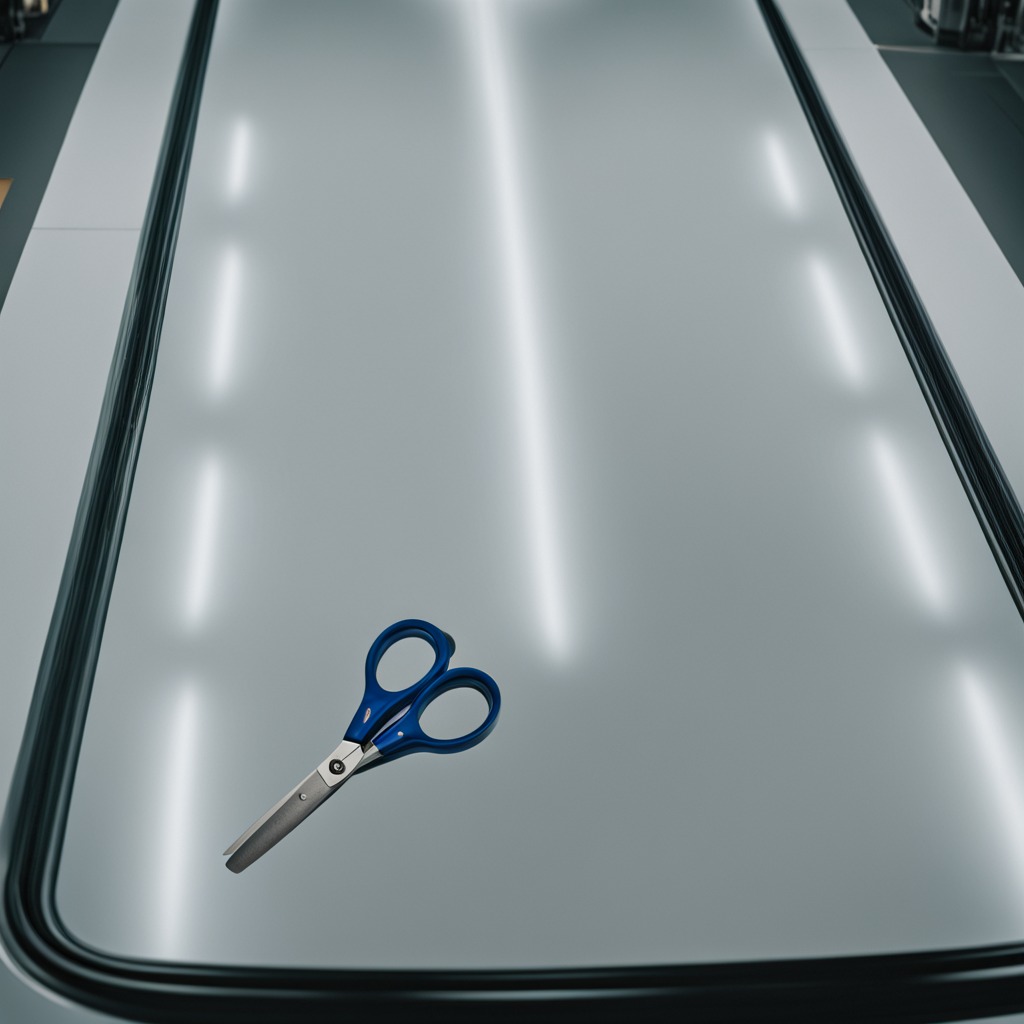
A scissor lying on a high-gloss table in a ship maintenance bay industrial lighting.